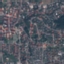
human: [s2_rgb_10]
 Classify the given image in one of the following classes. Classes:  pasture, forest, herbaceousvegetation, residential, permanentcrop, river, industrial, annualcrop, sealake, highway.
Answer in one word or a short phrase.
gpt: Residential